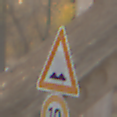
Verkehrszeichen: UnebeneFahrbahn
Zusatzzeichen unten: Geschwindigkeit10
Umgebung: Roofed, Suburban
Tageszeit: SunriseSunset
Wetter: Clear
Licht: Natural
Jahreszeit: NotSpecified
Kontrast: MediumContrast